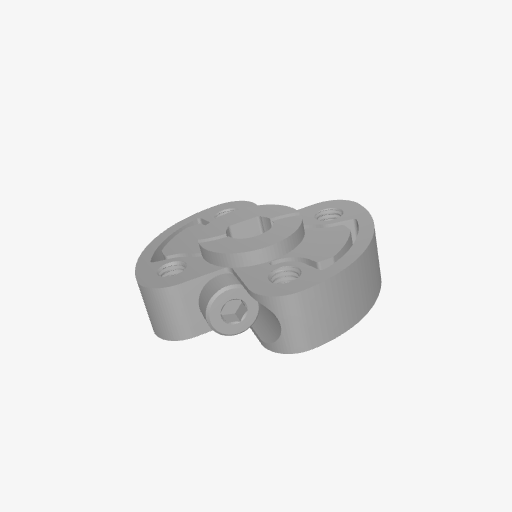
Part: SonicHub14DID